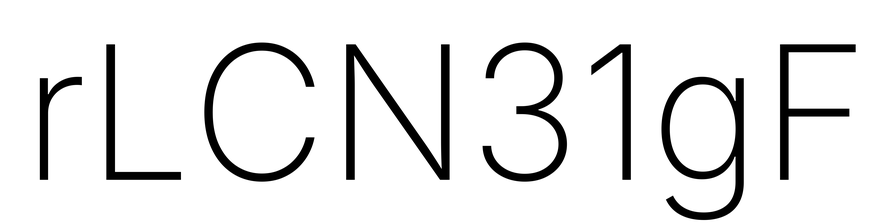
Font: Inter_ExtraLight